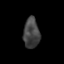
Tissue: skin
Cell type: Epithelial cells
Senescence score: 0.2352
Nuclear area (px): 474
Mean DAPI intensity: 67.787